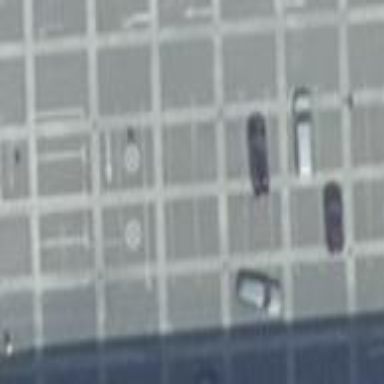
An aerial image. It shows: Service road designed as diagonal parking aisle.